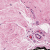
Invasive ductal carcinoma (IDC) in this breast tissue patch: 0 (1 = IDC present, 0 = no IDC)